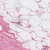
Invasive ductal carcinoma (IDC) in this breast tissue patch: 0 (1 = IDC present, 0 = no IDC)